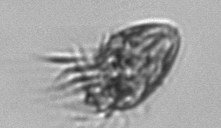
Label: Strombidium_morphotype1